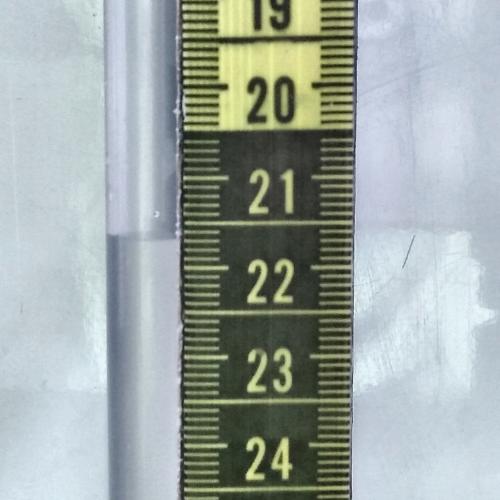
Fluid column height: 21.7 cm